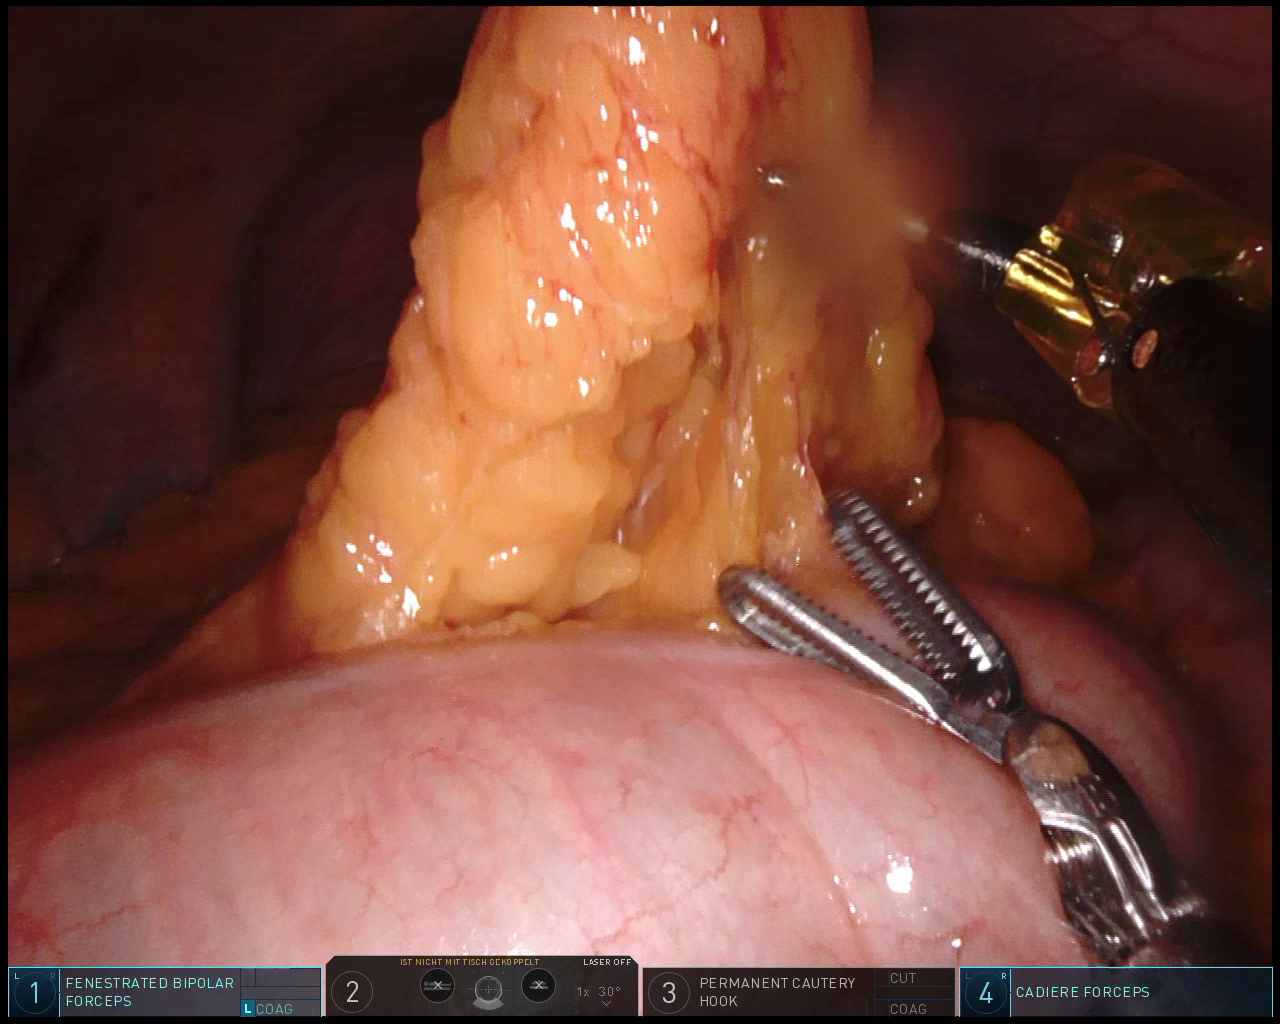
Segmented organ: colon
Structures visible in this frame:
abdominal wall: yes
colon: yes
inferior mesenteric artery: no
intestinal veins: no
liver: no
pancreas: no
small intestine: no
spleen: no
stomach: no
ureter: no
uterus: no
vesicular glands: no